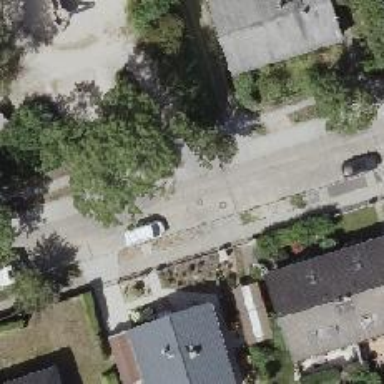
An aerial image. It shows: Residential road surfaced with concrete plates.